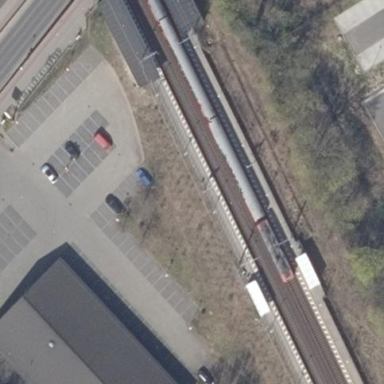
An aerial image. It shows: Platform with shelter for public transport. It is railway platform.